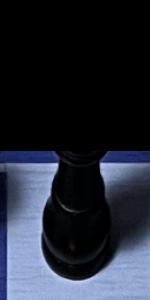
Label: King_Black